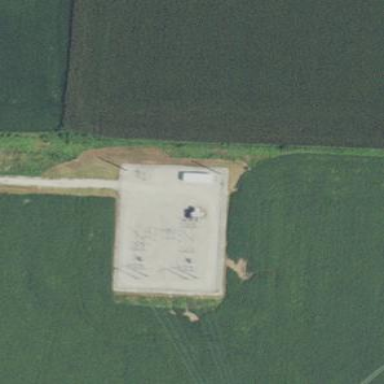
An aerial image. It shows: Distribution level power substation surrounded by fence.